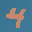
Label: 4